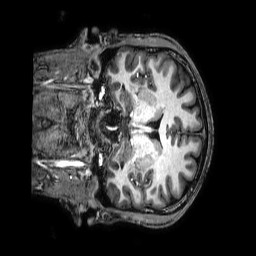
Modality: T1w
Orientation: coronal
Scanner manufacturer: philips
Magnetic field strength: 3 T
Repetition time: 0.008 s
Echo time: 0.00352 s